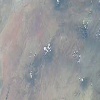
Label: land